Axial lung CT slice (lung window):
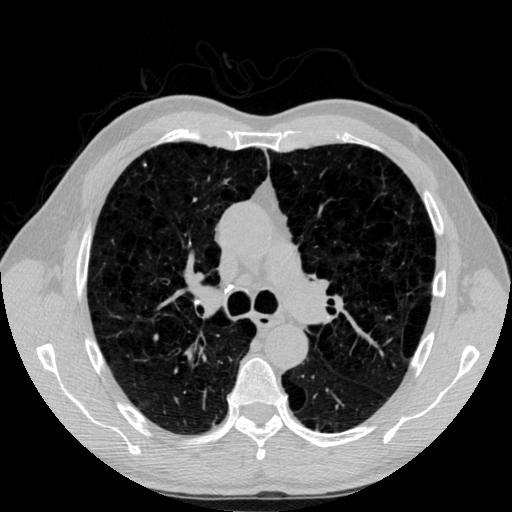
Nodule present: no